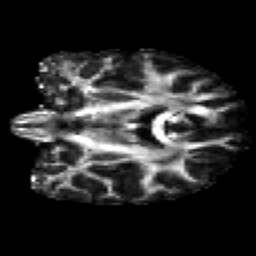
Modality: FA
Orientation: coronal
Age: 27
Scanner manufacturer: siemens
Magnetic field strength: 3 T
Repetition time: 2.2 s
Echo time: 0.084 s